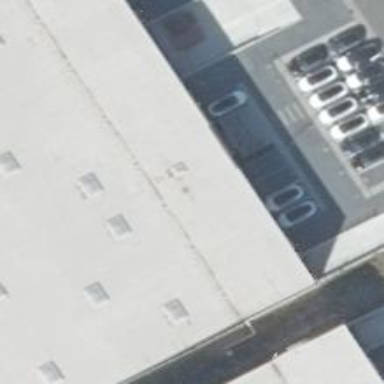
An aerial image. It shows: Car shop.